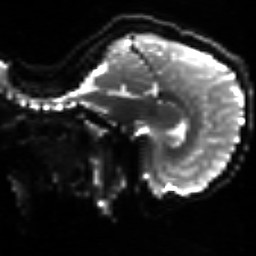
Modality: sbref
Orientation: sagittal
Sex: male
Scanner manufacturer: siemens
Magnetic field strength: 3 T
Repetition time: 5 s
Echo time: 0.071 s